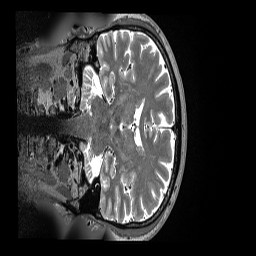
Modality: T2w
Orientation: coronal
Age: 67
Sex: male